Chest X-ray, PA view. Patient: 47 years old, sex F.
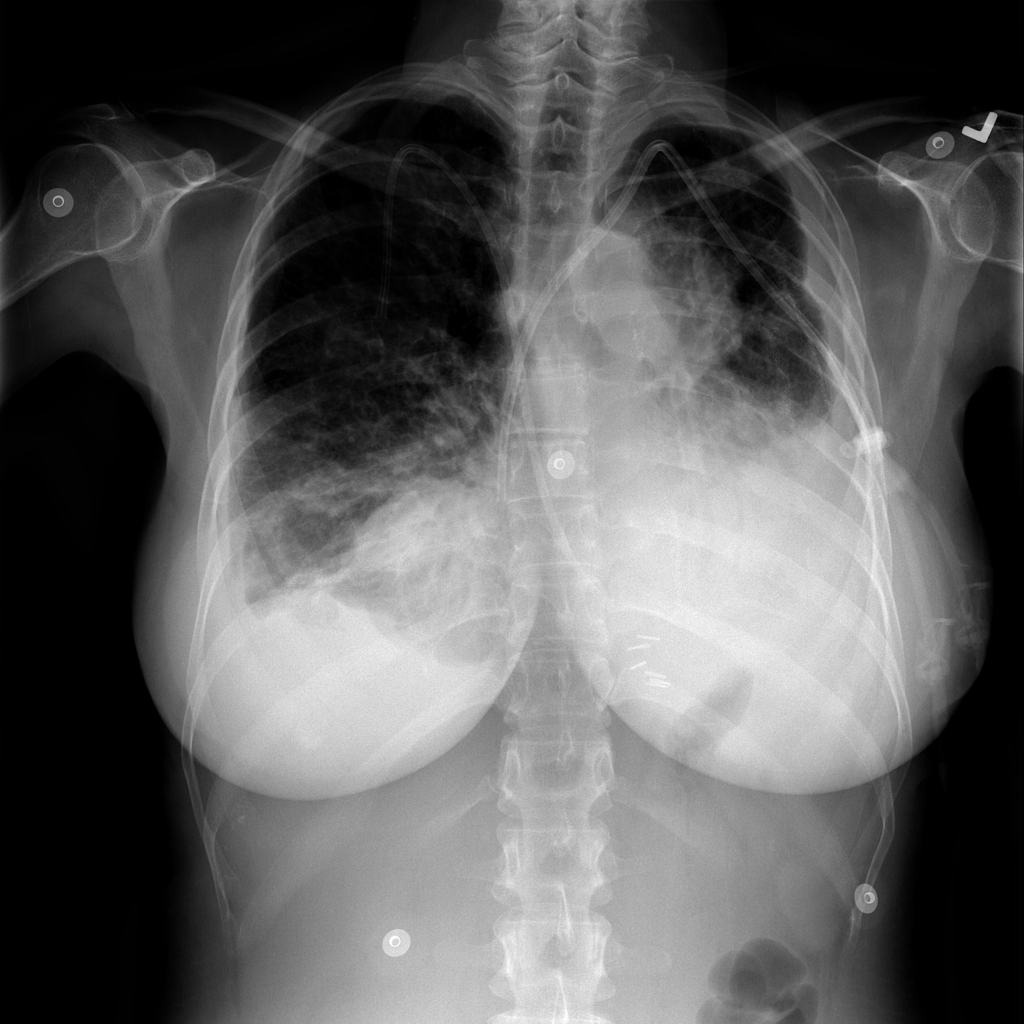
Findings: Effusion, Infiltration